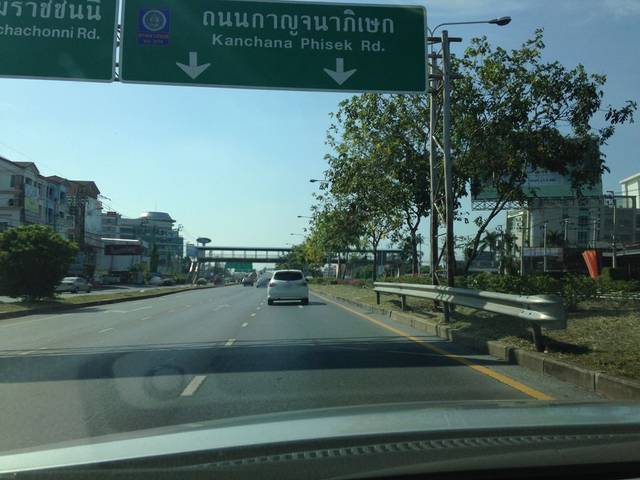
Region: Thailand
Coordinates: 13.824, 100.454